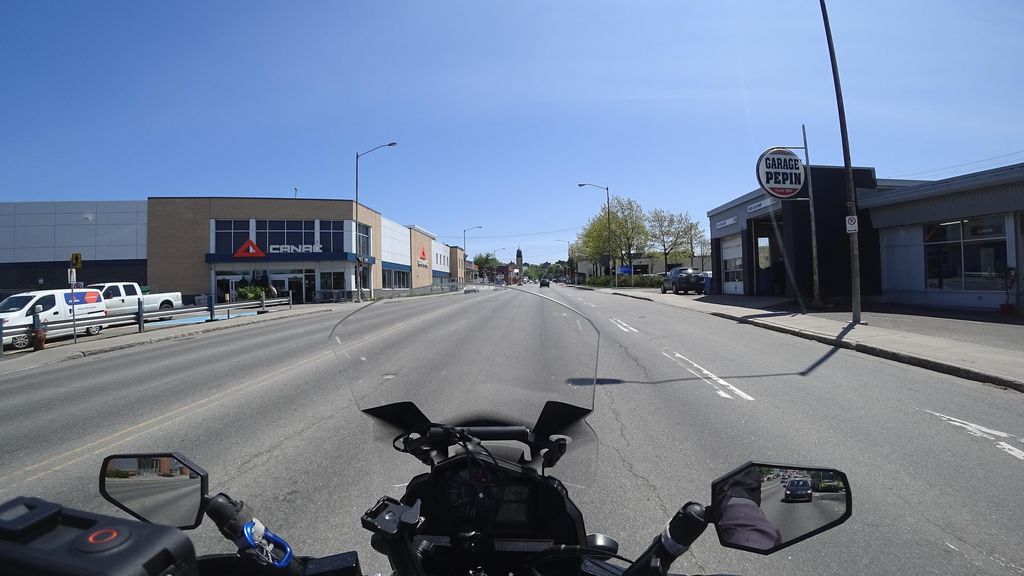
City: quebec_city